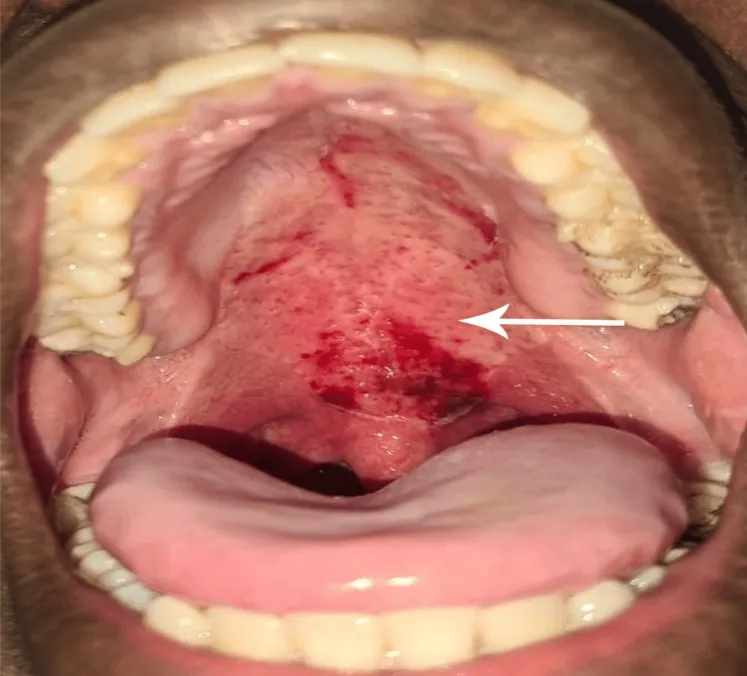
Hemorrhagic blisters three days post-rupture.
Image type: pathology (fish)